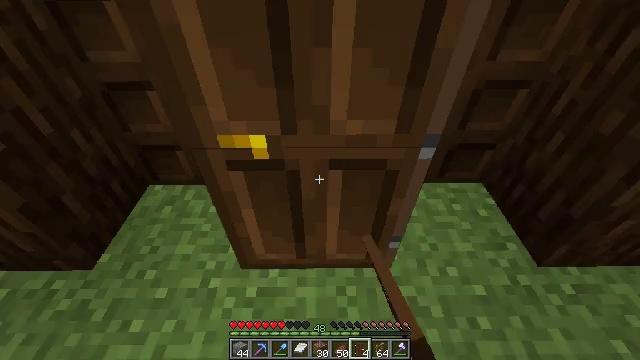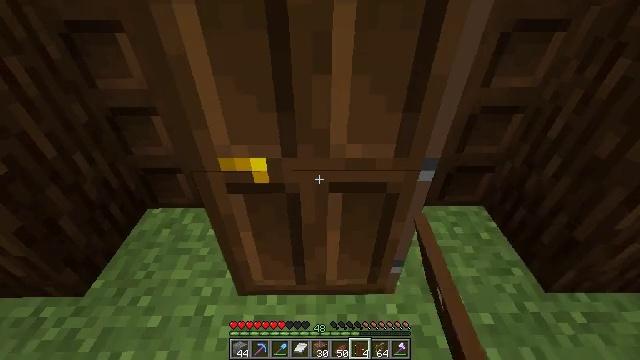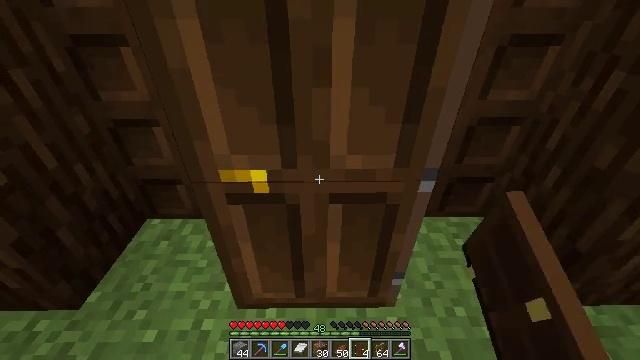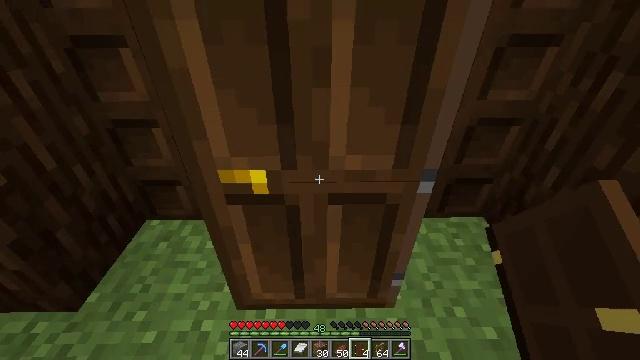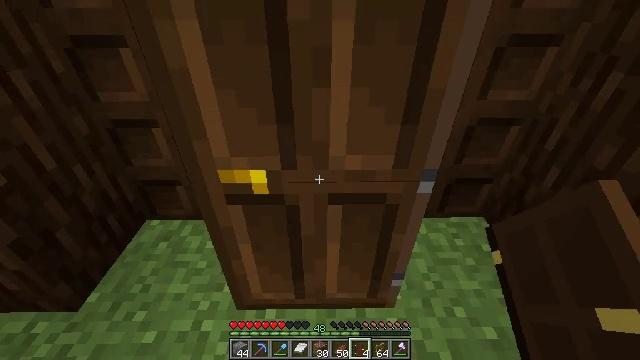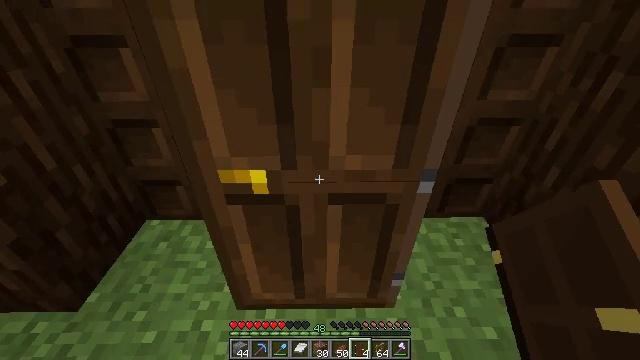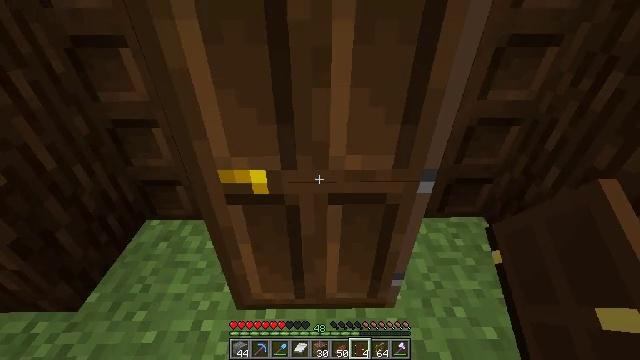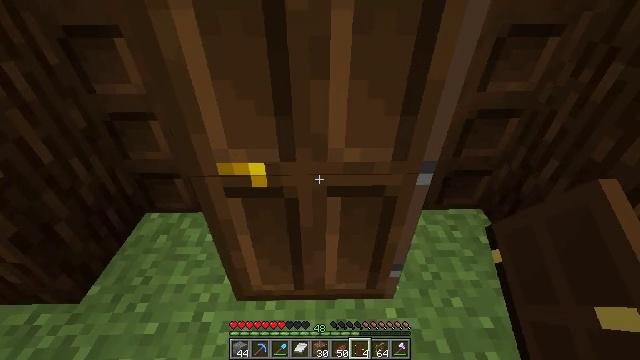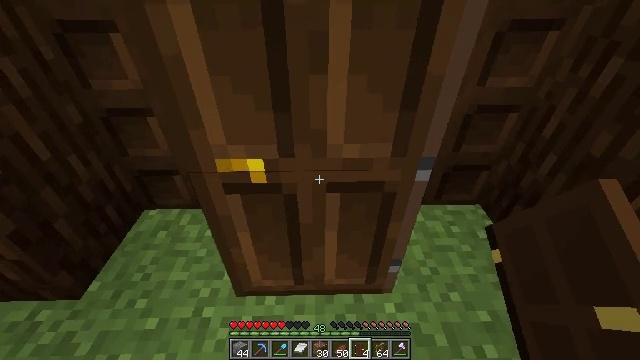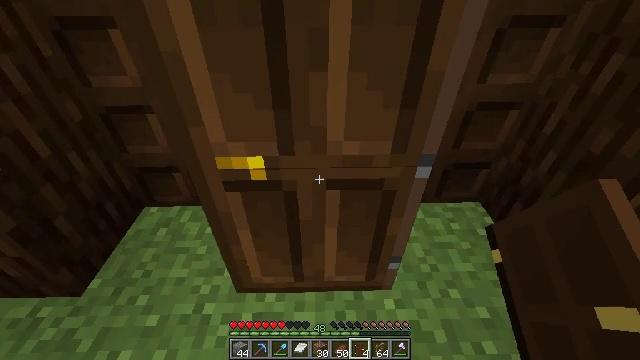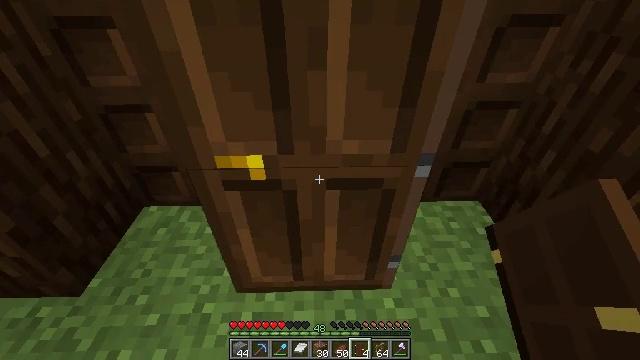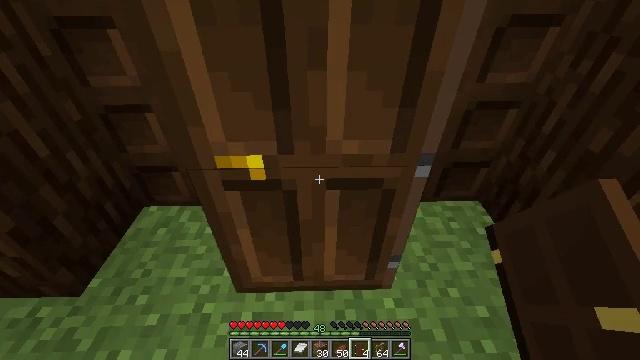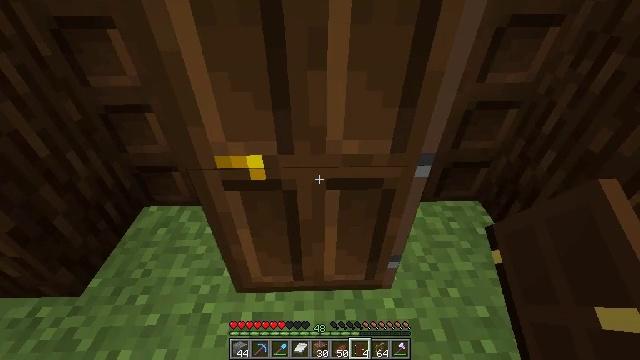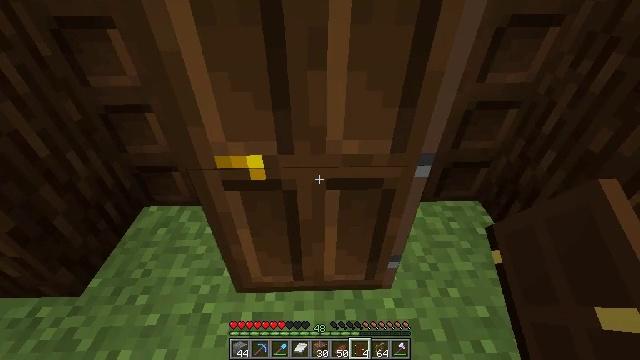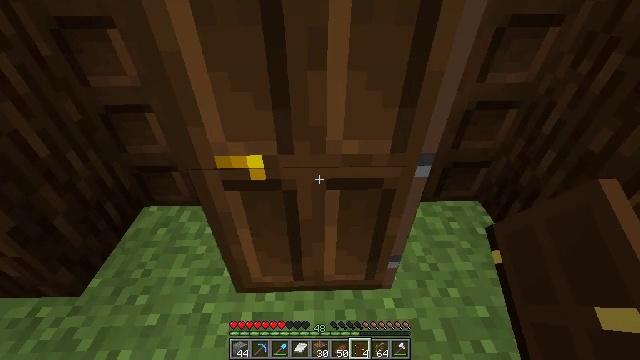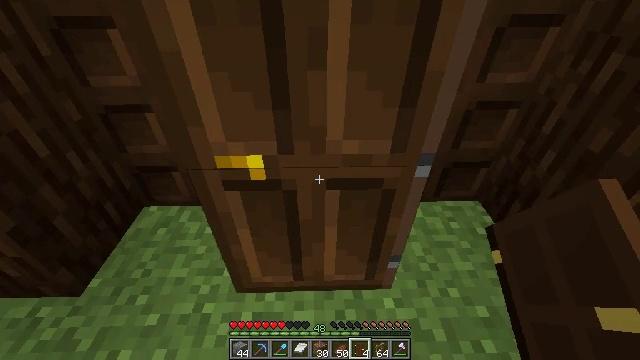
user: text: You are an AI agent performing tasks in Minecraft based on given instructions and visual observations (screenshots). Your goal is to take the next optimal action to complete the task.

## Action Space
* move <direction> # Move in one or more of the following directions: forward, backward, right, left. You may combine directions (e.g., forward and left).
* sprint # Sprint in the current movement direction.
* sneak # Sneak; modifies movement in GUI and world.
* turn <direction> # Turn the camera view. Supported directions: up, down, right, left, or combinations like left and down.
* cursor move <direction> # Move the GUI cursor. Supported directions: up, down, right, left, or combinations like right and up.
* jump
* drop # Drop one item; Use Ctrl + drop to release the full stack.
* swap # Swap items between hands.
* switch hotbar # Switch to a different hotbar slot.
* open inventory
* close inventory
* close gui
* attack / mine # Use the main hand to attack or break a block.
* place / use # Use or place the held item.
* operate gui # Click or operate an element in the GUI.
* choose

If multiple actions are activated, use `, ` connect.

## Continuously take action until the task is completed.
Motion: motion action
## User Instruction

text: Break the dark oak door to pick it up.
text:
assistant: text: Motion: turn up
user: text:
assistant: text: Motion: turn up
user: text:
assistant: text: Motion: no_op
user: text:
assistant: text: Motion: no_op
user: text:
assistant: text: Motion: no_op
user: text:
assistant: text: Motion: no_op
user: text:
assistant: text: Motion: turn down
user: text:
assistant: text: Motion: no_op
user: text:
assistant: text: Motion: no_op
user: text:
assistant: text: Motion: no_op
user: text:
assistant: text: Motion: no_op
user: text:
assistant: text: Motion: no_op
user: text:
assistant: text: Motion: no_op
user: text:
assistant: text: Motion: no_op
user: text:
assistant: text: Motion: no_op
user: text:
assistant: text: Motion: no_op
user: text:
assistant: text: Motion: no_op
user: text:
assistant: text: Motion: no_op
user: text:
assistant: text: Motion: no_op
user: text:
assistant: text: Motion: no_op
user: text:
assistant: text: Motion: no_op
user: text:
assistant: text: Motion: no_op
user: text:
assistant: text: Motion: no_op
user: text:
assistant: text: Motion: no_op
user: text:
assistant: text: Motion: no_op
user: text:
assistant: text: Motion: no_op
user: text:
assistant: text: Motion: no_op
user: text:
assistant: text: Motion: no_op
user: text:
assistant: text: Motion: no_op
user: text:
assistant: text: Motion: attack / mine